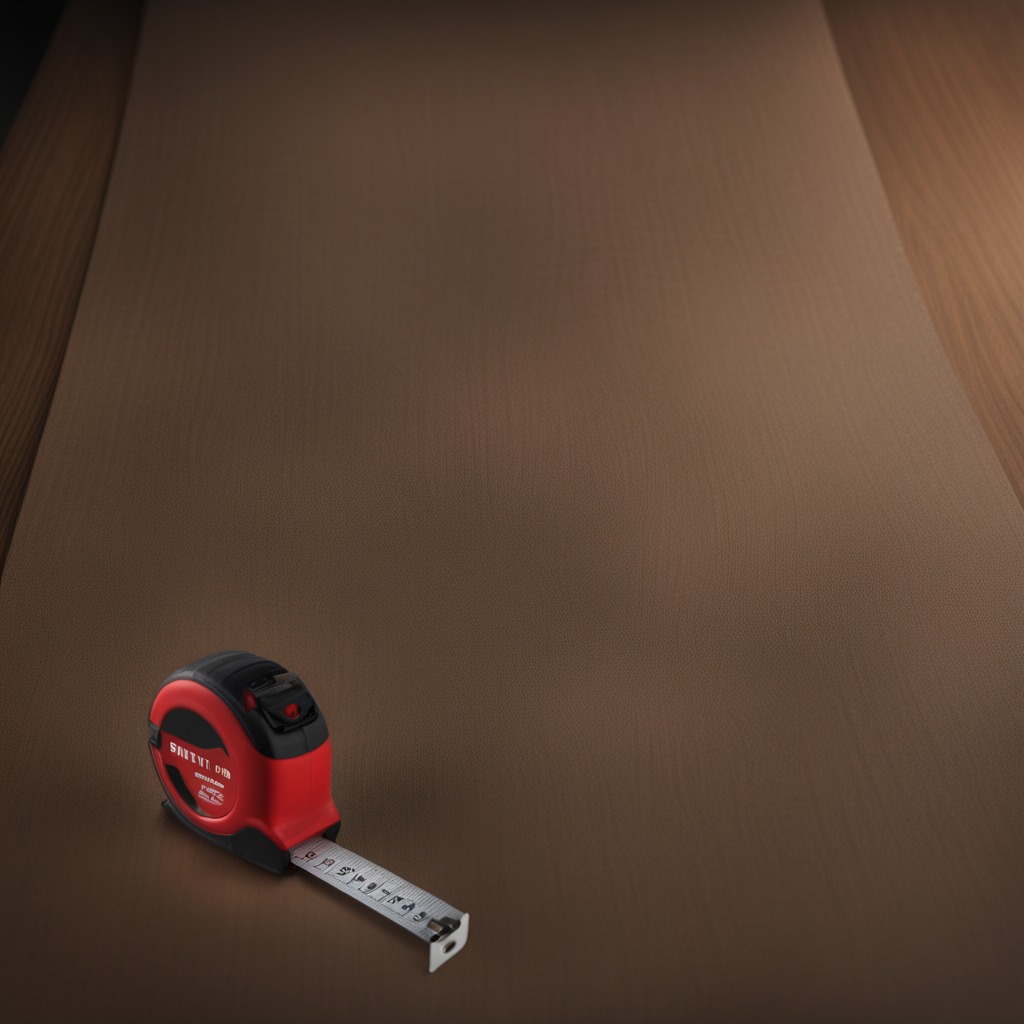
A measuring tape lying on a wooden table inside a workshop at night dim ambient light soft shadows worn but beneath the cloth